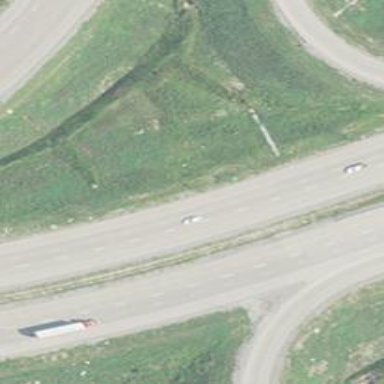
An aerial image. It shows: Motorway with embankment.